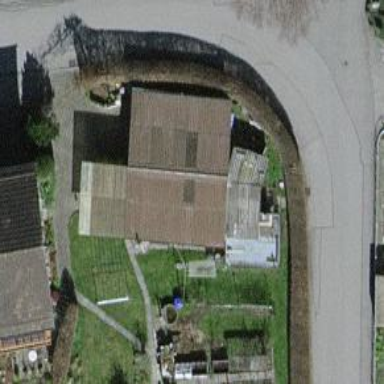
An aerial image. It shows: Shed.